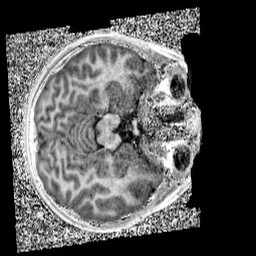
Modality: UNIT1
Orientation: axial
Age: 11
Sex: male
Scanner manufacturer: siemens
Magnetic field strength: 3 T
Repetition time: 4 s
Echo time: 0.00299 s